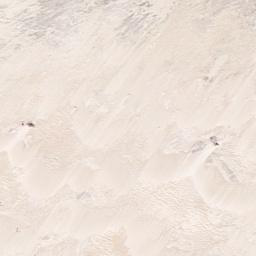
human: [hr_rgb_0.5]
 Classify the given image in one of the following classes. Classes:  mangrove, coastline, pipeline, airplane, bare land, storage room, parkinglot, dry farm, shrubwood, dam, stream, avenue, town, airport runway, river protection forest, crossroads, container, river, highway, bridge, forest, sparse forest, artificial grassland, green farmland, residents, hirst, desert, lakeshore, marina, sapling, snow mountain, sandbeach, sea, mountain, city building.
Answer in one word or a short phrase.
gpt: sandbeach